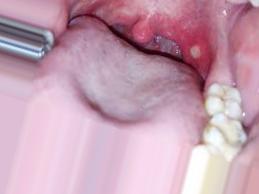
Condition: Mouth Ulcer